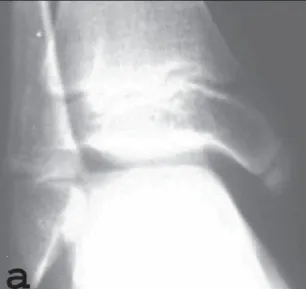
Anteroposterior X-ray of right (a) asymptomatic medial malleolus shows an accessory center.
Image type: radiology (x_ray)